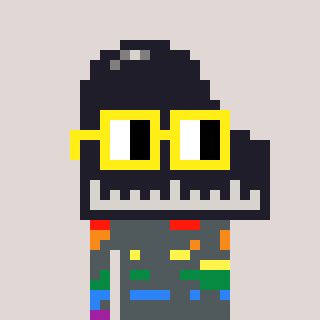
a pixel art character with square yellow glasses, a piano-shaped head and a grayscale-colored body on a warm background